Field crop: maize
Growth stage: 1
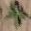
Species: atriplex